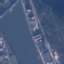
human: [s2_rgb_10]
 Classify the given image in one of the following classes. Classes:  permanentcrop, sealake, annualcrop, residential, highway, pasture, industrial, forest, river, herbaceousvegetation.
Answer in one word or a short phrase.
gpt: River